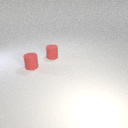
small red rubber cylinder behind small red rubber cylinder